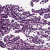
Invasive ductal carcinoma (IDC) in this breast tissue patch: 1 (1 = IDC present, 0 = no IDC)